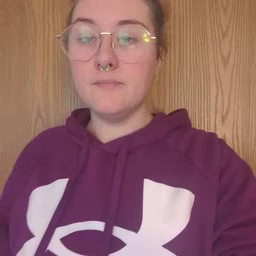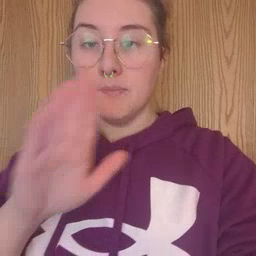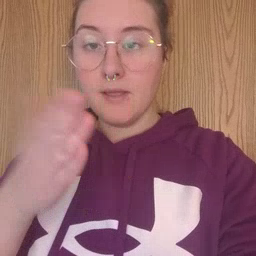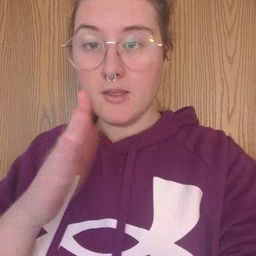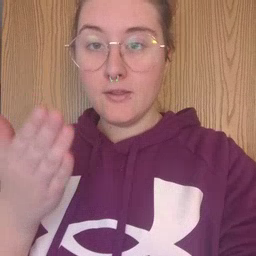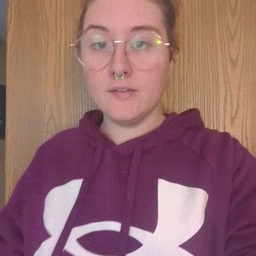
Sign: book